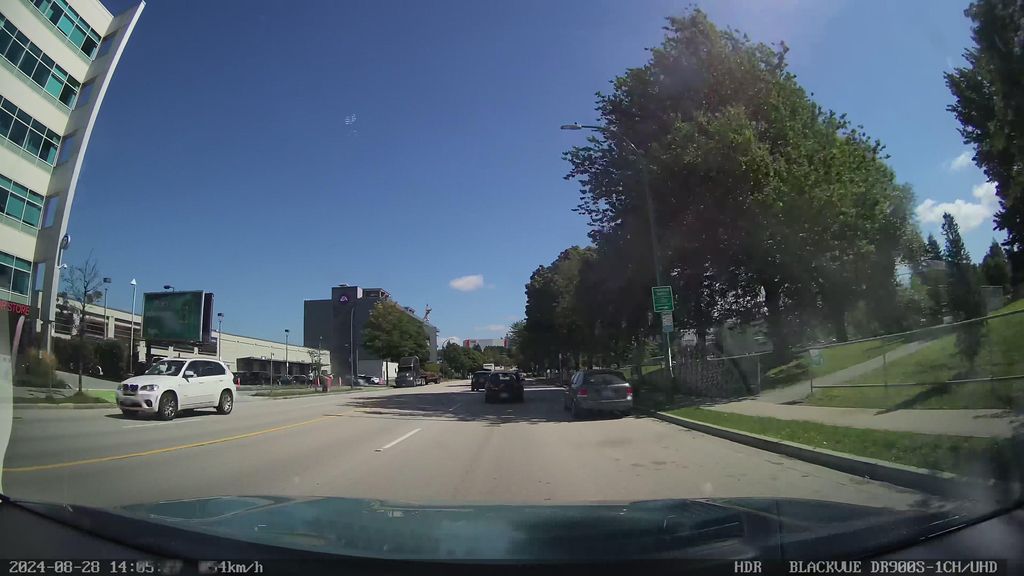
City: vancouver